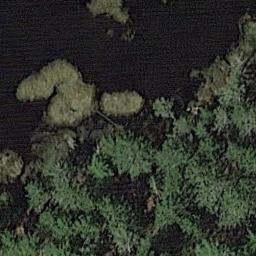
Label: wetland